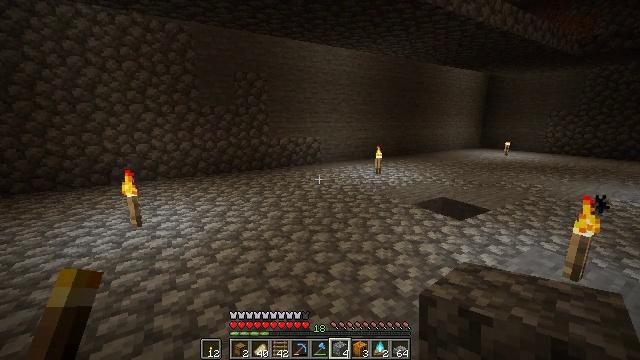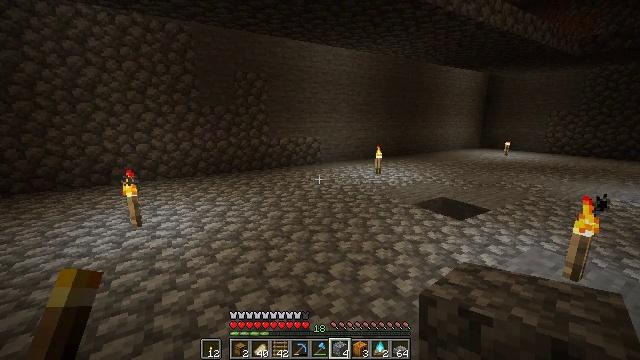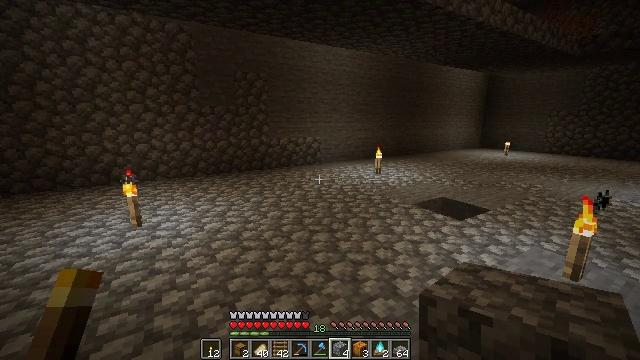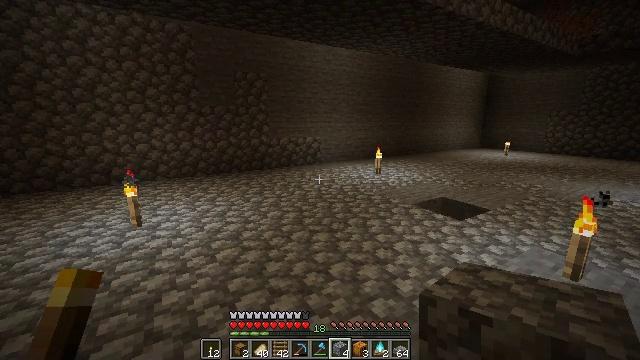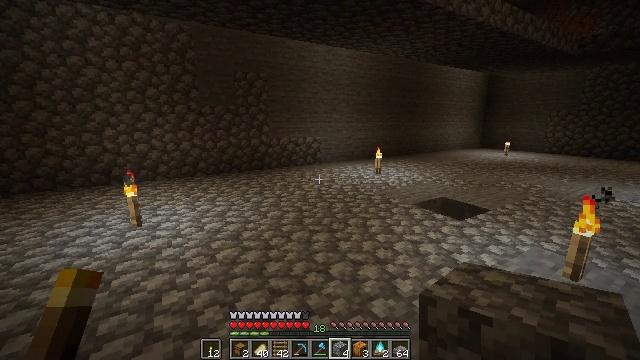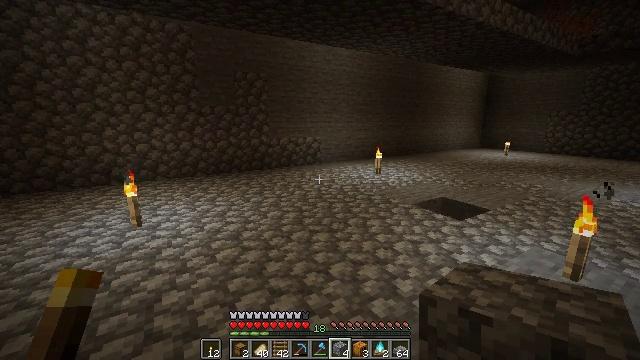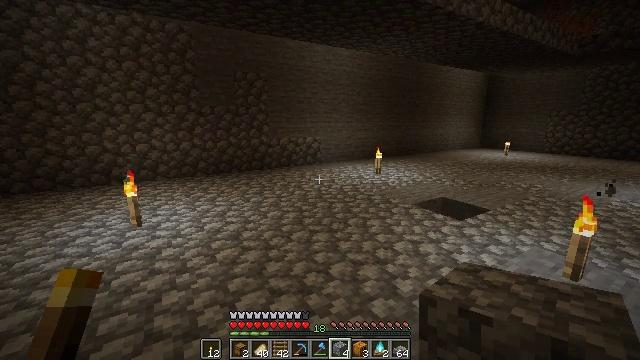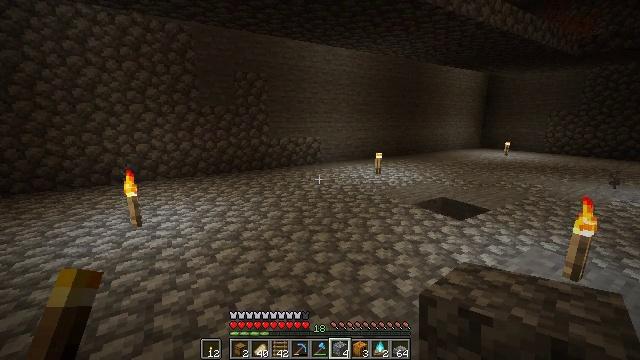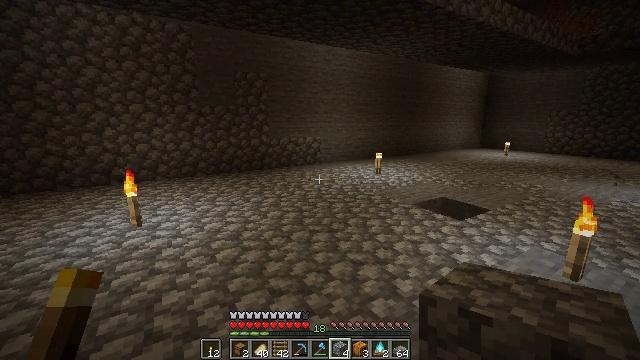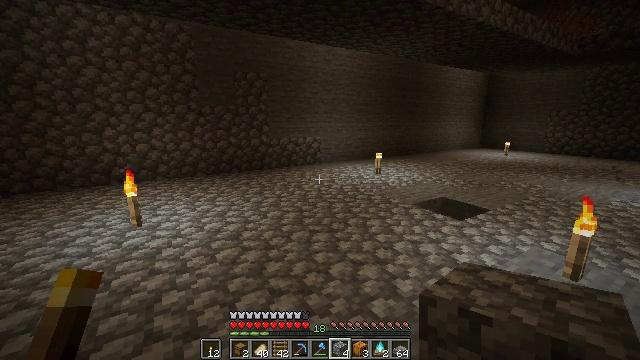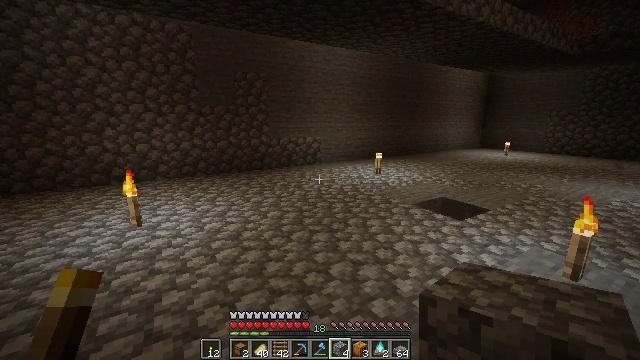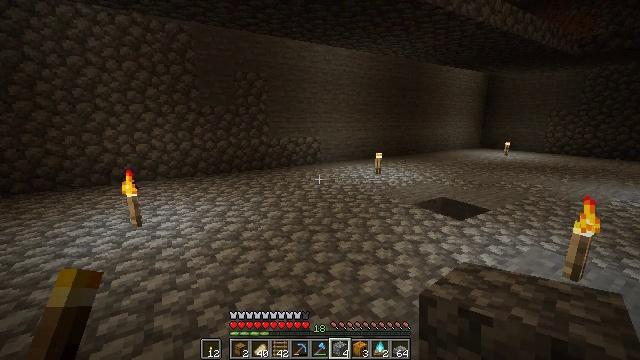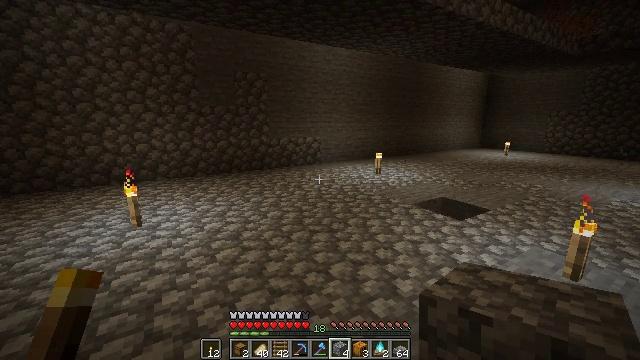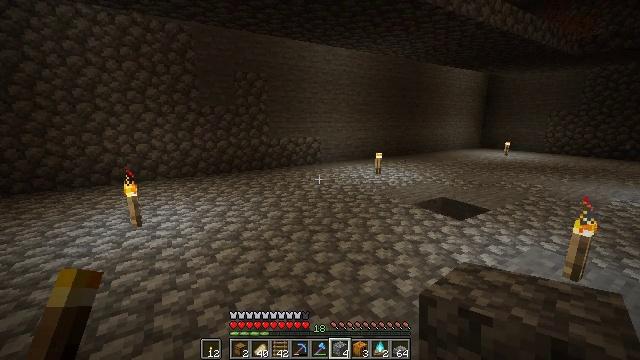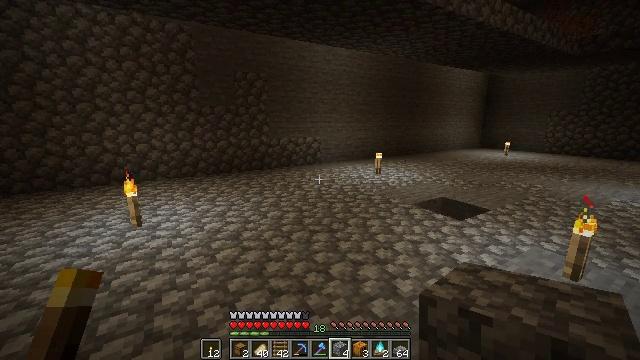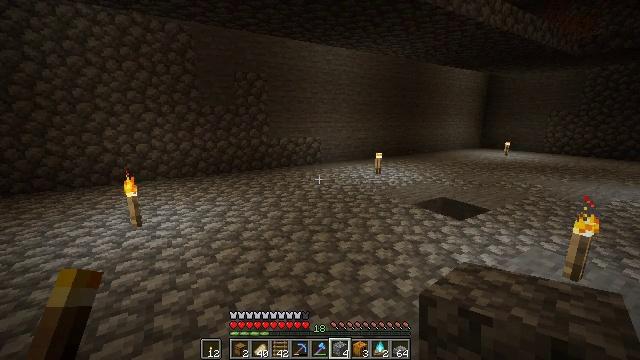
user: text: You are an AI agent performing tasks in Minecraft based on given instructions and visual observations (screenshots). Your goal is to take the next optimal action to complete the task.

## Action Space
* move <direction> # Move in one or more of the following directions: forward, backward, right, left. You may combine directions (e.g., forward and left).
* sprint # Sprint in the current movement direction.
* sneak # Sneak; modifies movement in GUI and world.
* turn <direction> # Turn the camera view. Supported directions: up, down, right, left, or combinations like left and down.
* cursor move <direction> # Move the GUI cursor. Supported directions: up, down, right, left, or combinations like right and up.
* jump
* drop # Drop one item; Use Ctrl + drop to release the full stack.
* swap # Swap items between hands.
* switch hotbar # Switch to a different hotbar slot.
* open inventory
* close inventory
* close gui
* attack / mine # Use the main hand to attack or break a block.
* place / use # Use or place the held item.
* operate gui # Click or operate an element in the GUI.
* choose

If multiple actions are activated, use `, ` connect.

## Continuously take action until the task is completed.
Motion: motion action
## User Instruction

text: Break the ladder to collect it.
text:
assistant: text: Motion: no_op
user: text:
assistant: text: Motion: no_op
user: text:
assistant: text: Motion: no_op
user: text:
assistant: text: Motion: no_op
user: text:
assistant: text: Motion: no_op
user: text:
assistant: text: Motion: no_op
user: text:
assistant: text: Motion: no_op
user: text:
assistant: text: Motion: no_op
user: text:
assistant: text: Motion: no_op
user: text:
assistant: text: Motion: no_op
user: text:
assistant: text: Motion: no_op
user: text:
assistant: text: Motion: no_op
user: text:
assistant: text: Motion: no_op
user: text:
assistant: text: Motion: no_op
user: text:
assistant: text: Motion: no_op
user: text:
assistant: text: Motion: no_op
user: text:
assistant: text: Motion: no_op
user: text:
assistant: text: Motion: no_op
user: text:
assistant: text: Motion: no_op
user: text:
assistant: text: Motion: no_op
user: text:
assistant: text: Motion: no_op
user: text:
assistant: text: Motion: no_op
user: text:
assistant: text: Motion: no_op
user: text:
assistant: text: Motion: no_op
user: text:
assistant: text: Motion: no_op
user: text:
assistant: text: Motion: no_op
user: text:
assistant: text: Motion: no_op
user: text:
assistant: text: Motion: no_op
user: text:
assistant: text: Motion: no_op
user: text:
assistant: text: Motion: no_op